Interaction volume radius: 5 \u00c5
Interaction volume height: 10 \u00c5
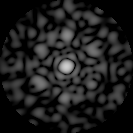
Disorder parameter: 0.7482